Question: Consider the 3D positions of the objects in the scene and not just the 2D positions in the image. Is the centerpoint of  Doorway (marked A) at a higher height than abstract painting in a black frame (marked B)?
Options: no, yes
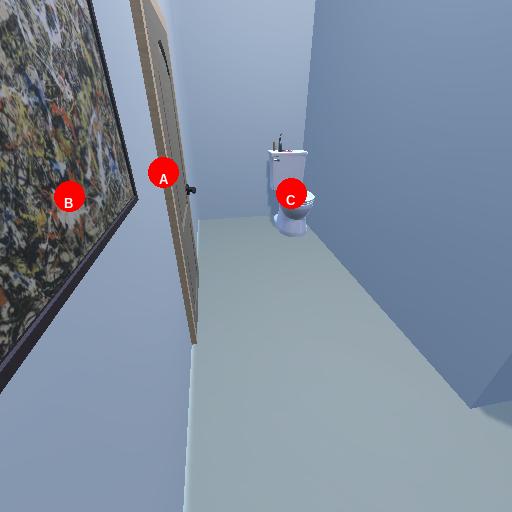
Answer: no